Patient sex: M
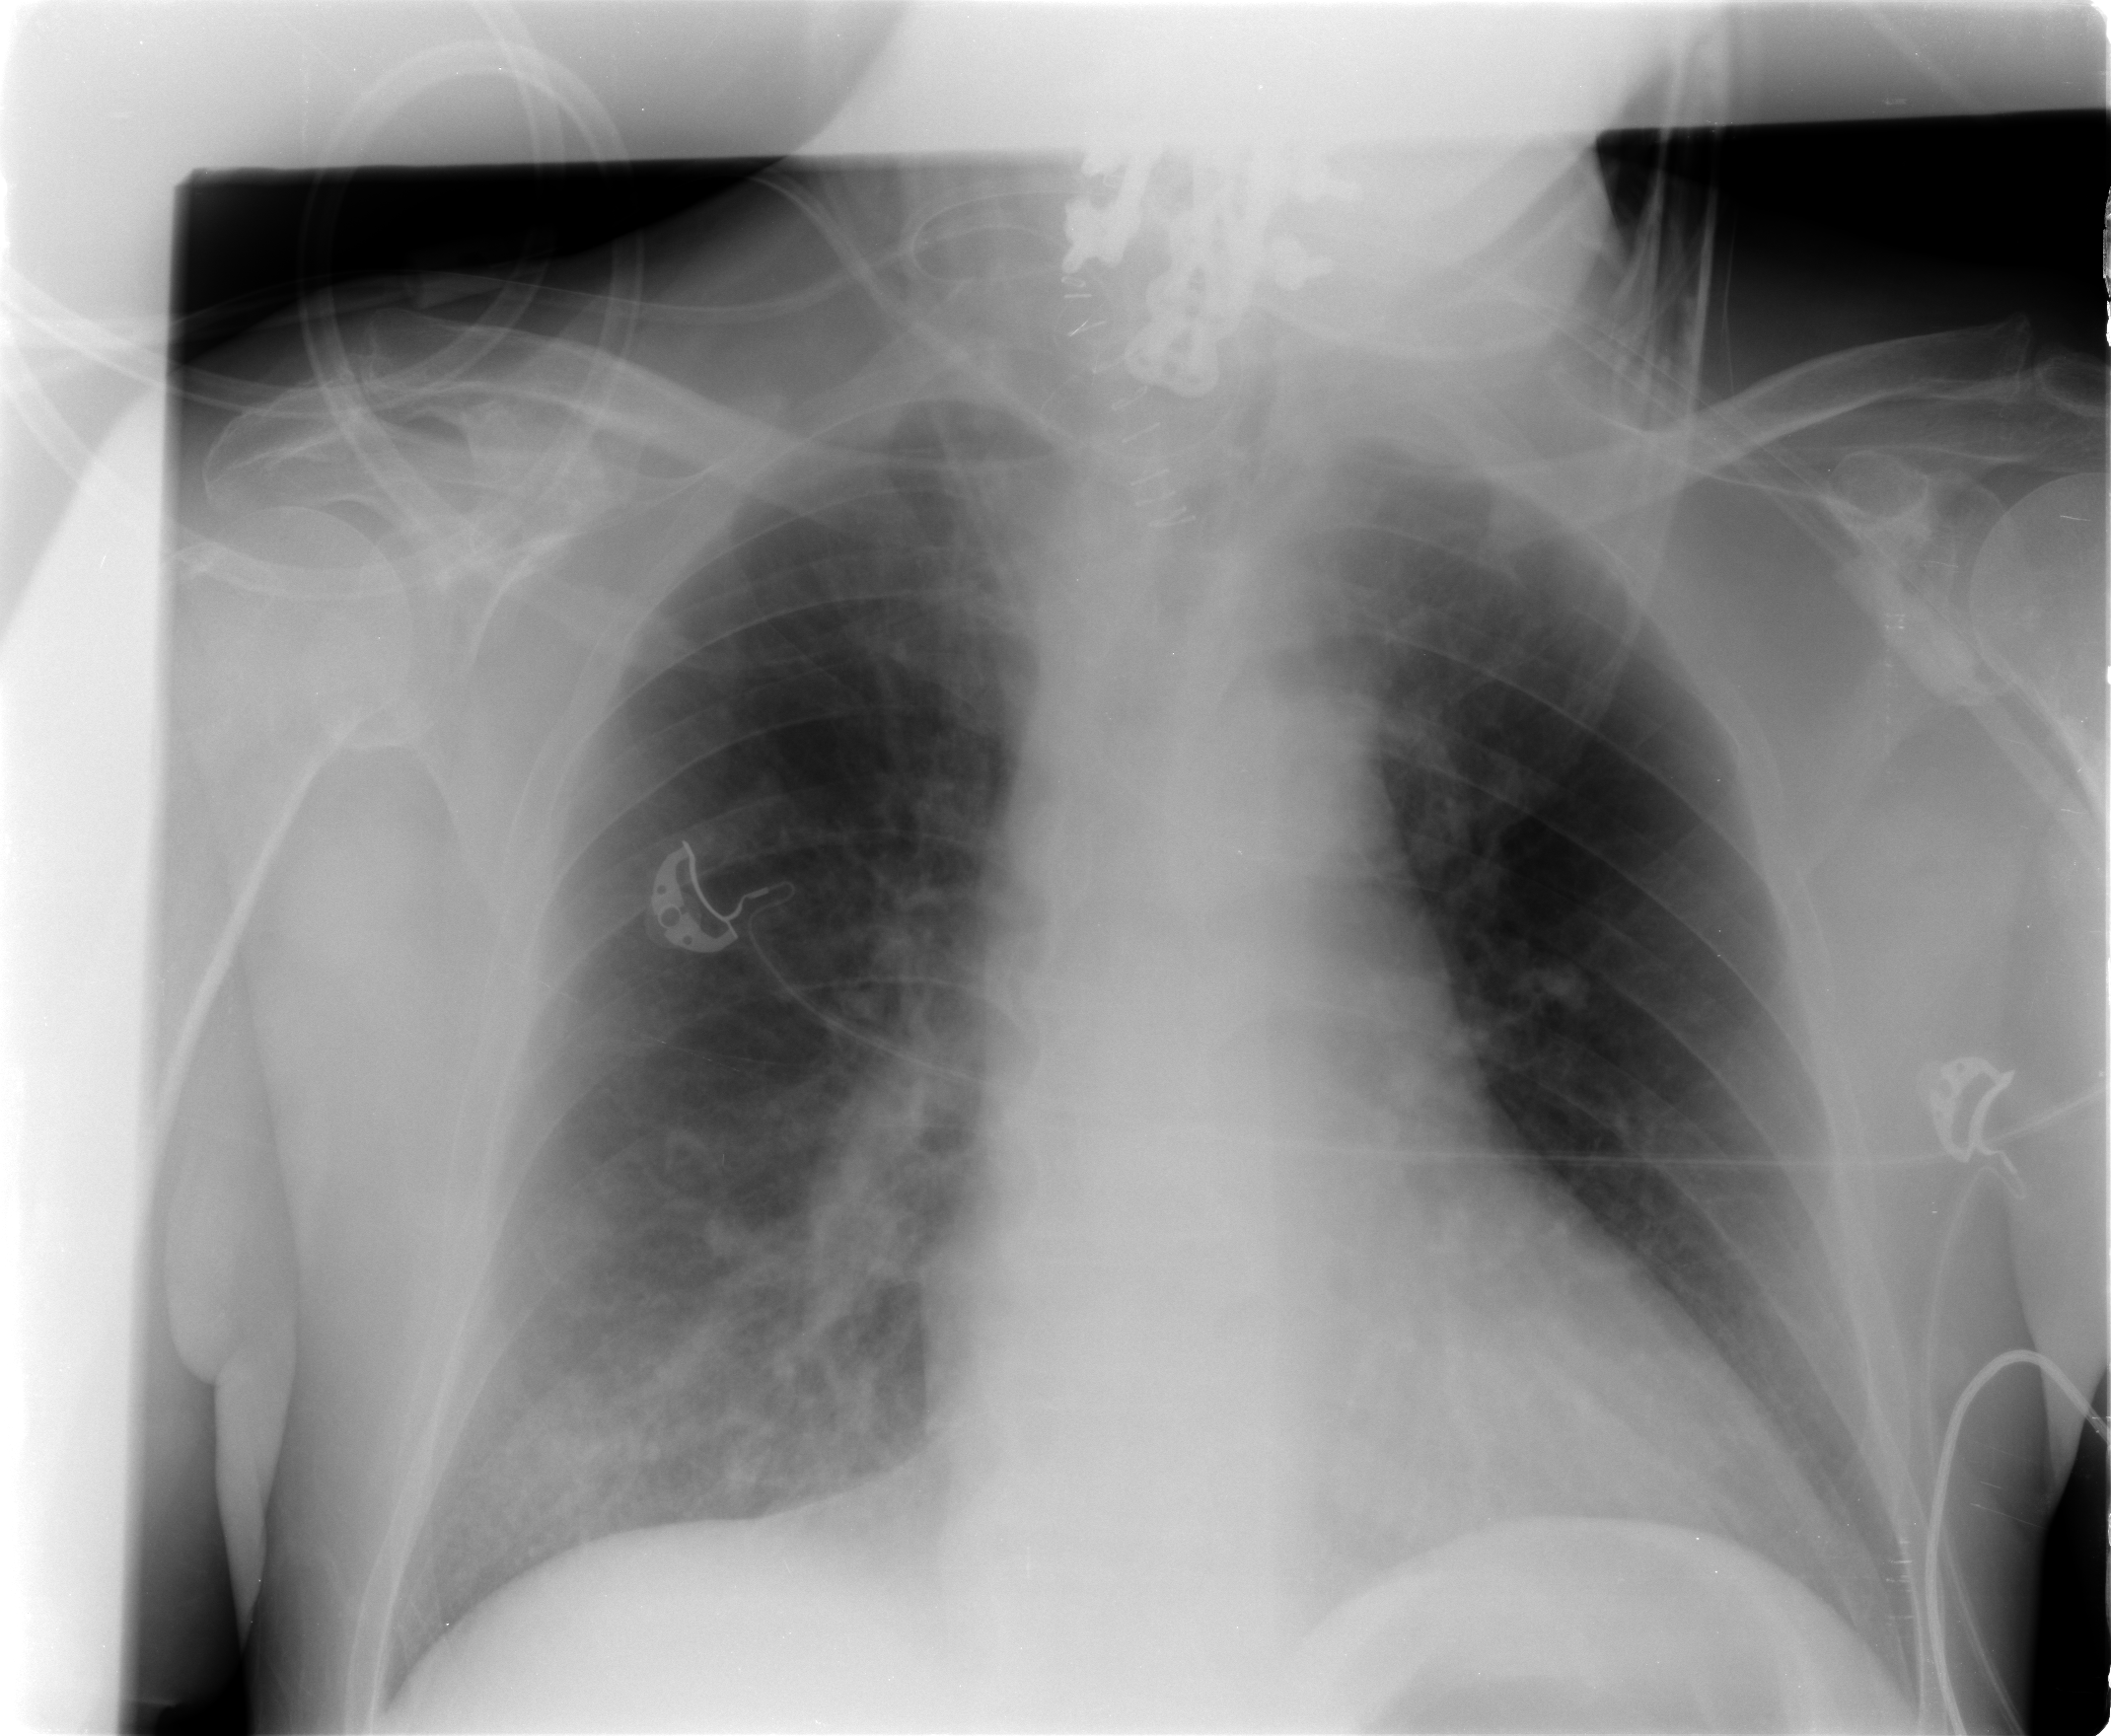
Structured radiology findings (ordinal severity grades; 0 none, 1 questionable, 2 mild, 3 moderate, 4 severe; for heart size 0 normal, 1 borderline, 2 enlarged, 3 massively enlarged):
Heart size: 0
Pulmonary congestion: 0
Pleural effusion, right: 0
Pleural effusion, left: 0
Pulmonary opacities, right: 2
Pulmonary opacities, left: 0
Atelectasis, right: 2
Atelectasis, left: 0